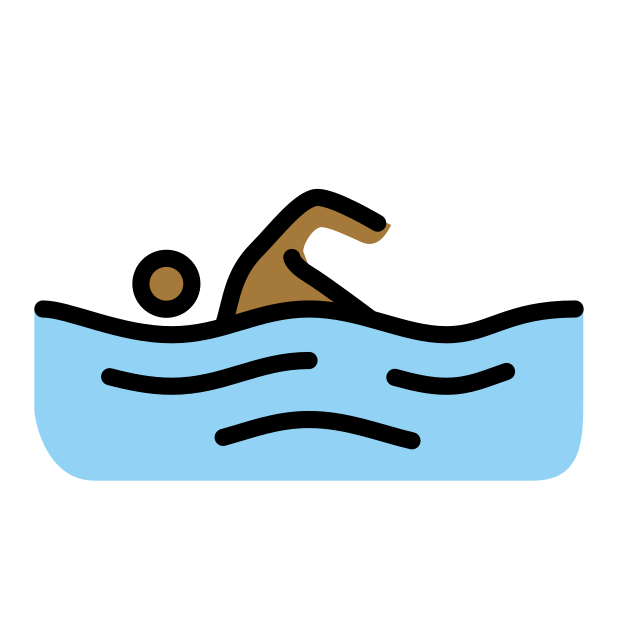
person swimming: medium-dark skin tone